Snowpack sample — Loveland Pass, Silver Plume, Colorado, USA (2/11/26, 12:00 PM MST)
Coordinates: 39.663, -105.886
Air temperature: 35 °F
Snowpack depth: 82 cm
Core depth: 20 cm
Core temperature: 17.6 °F
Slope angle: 13°, slope face: 12°
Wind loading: high
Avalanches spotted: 1
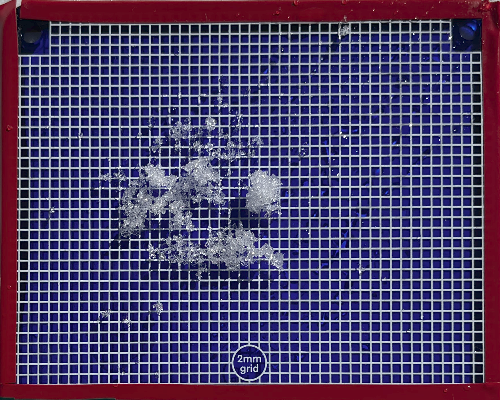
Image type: profile
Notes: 1 small avalanche spotted on the north side of the bowl, lots of wind loading